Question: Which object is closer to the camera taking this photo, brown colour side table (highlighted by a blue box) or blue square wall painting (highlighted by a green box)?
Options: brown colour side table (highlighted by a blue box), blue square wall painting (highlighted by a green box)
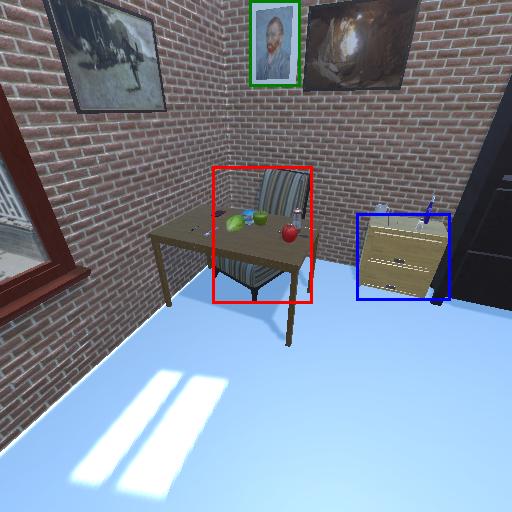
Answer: brown colour side table (highlighted by a blue box)